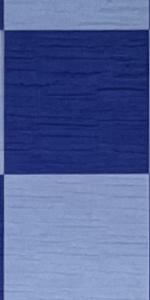
Label: Empty